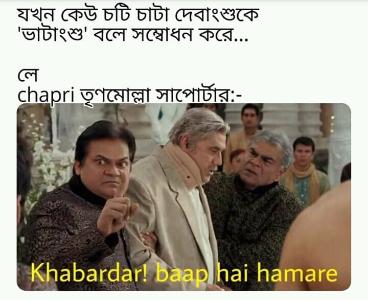
Text: যখন কেউ চটি চাটা দেবাংশুকে ভাতাংশু বলে সম্বোধন করে তখন চাপরি তৃণমূল সমর্থক খবরদার বাপ হামারে
Label: Hate
Hate category: Political
Targeted group: Organization